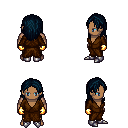
a pixel art fantasy rpg character, male body template, human, dark skin, brown robe, gold greaves, raven long hairstyle, gold gloves, metal boots, four views (front, back, left, right), 2x2 character sprite sheet, small pixel art, hard edges, no anti-aliasing